Field crop: maize
Growth stage: 2
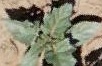
Species: datura